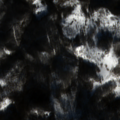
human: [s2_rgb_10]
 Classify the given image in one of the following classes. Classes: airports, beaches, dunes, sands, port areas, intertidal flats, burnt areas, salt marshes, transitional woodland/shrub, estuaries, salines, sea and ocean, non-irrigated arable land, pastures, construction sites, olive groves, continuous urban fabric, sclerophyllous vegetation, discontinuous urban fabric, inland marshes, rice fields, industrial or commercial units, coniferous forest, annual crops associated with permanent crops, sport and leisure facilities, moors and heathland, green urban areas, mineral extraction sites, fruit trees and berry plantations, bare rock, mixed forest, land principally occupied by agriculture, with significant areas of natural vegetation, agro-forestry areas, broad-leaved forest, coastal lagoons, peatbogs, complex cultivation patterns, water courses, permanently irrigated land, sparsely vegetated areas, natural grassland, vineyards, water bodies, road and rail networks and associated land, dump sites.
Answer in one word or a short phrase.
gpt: broad-leaved forest, natural grassland, transitional woodland/shrub